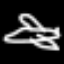
Label: airplane